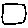
Label: square